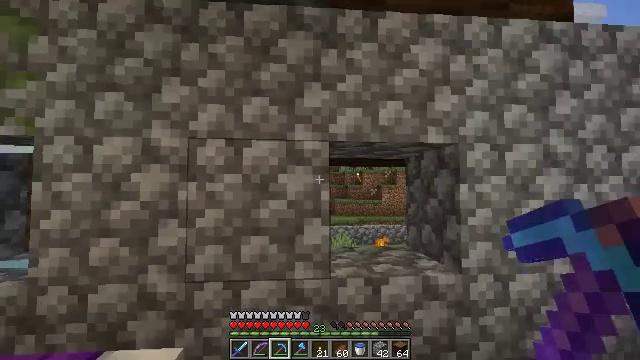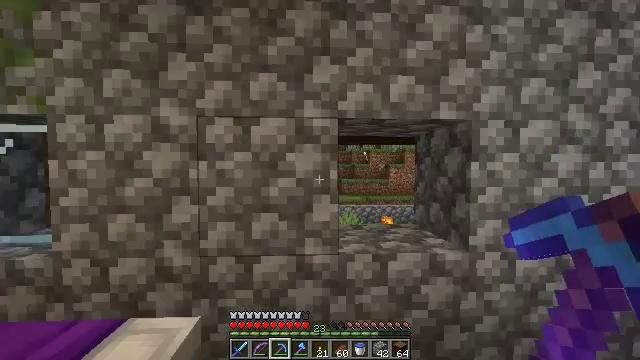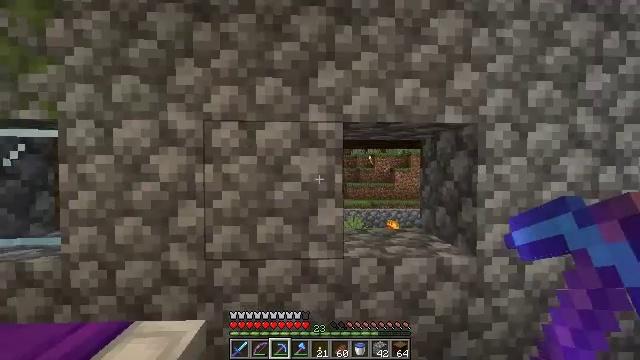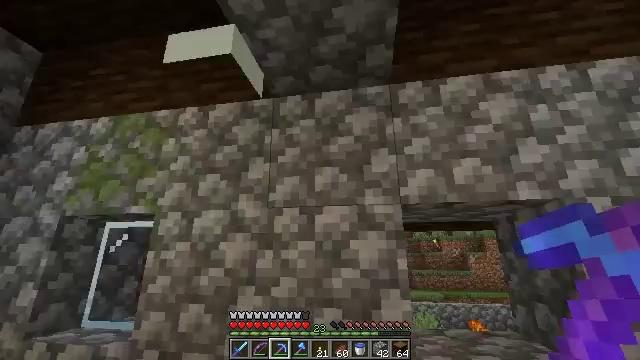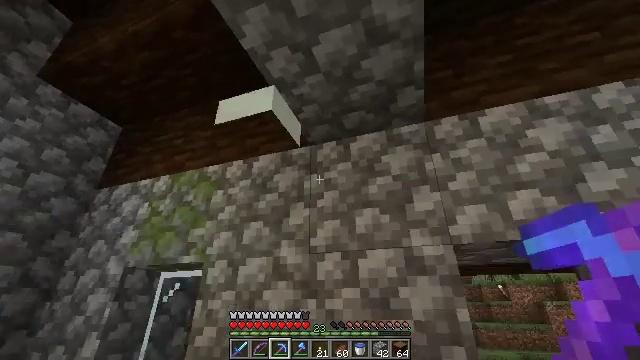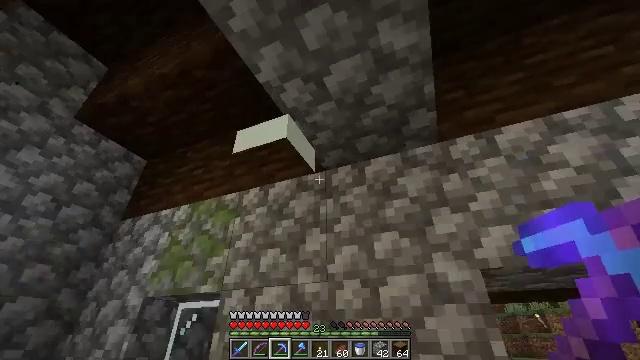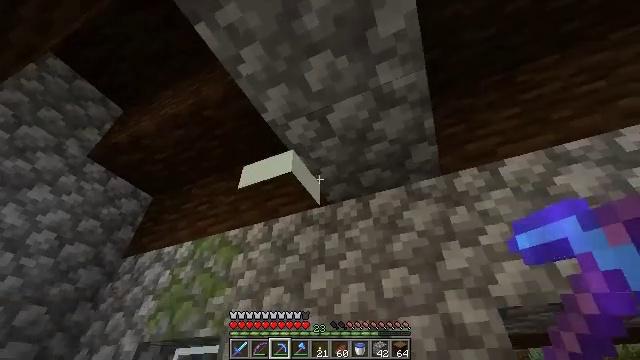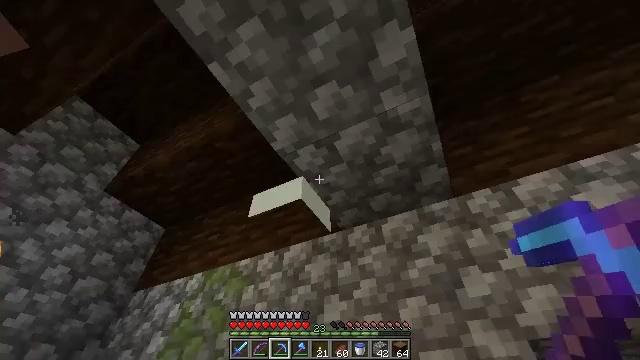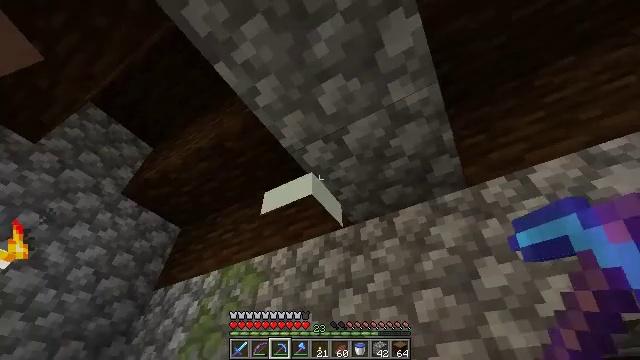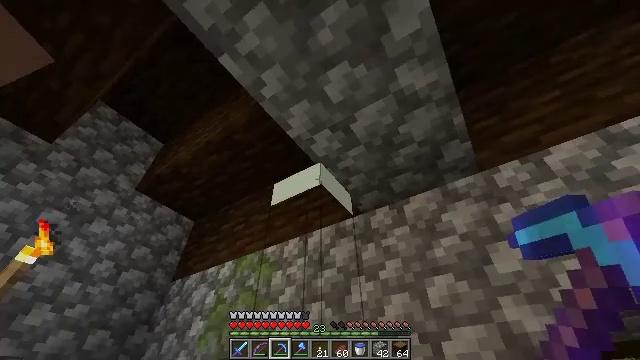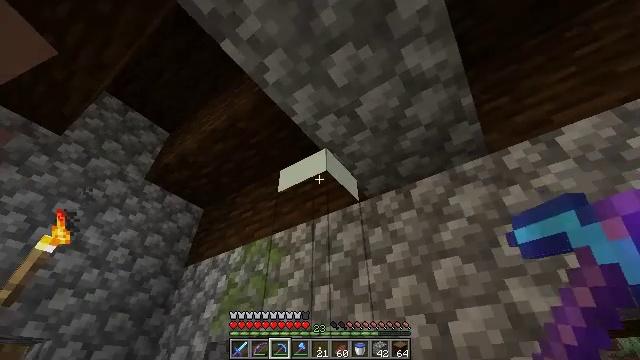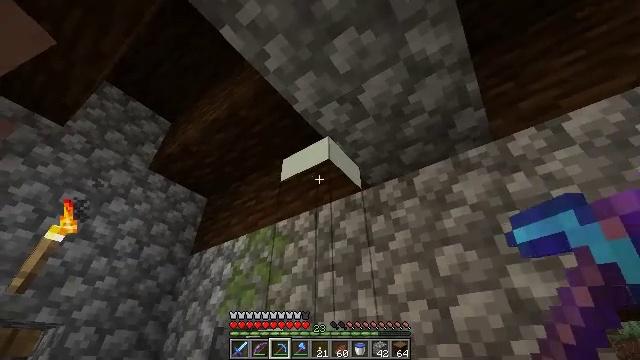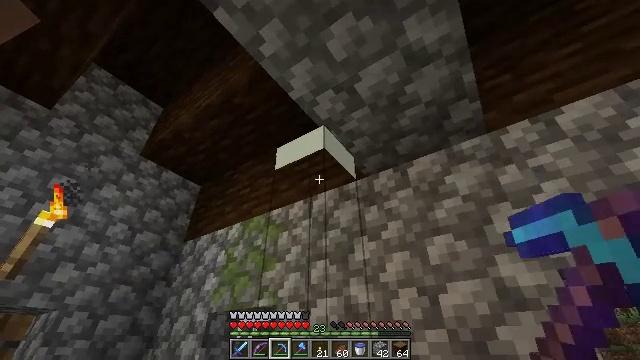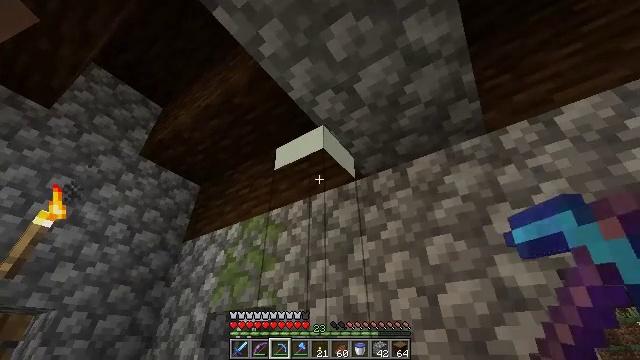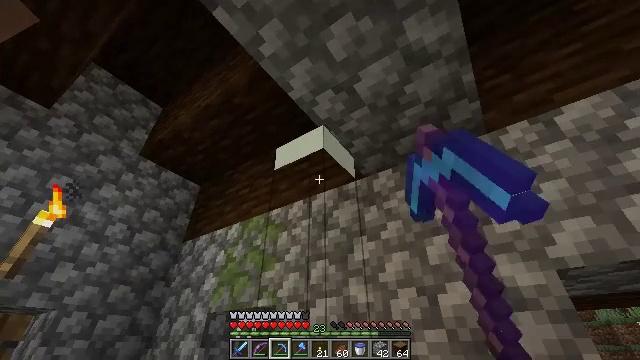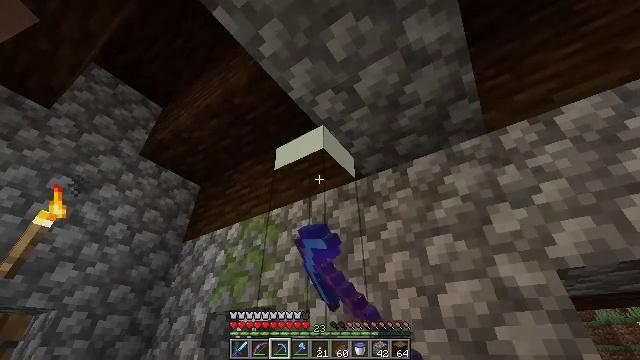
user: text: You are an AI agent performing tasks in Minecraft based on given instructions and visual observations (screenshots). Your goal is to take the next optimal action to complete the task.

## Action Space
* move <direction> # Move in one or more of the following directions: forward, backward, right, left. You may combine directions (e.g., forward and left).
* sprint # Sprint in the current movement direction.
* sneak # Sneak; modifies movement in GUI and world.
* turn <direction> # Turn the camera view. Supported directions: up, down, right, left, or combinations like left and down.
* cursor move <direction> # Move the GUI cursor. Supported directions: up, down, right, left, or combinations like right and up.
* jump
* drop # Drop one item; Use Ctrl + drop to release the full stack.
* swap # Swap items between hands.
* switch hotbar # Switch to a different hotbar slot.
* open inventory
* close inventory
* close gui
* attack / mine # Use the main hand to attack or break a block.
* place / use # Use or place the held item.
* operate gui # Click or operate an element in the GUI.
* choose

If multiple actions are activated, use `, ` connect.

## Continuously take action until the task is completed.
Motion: motion action
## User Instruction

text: Collect fragments by breaking the glass pane.
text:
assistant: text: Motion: turn left and down
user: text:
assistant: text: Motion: turn left
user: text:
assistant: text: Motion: turn left and up
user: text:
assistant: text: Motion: turn left and up
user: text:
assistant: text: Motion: turn left and up
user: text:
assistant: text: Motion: turn left and up
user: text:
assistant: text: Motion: turn left and up
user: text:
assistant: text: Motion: turn left and down
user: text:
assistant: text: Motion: turn left and down
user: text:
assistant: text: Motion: turn left and down
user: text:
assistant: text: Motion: turn down
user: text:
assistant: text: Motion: turn right and down
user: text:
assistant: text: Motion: attack / mine
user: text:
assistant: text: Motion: attack / mine
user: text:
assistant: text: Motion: attack / mine
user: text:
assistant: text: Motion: attack / mine
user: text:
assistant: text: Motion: attack / mine
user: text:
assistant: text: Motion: attack / mine
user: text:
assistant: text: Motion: turn down, attack / mine
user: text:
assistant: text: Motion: attack / mine
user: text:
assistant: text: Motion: turn down, attack / mine
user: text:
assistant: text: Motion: attack / mine
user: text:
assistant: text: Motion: attack / mine
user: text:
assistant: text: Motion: attack / mine
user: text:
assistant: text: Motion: attack / mine
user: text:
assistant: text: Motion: no_op
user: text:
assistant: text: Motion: no_op
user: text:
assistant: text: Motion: no_op
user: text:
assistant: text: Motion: no_op
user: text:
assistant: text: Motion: switch to hotbar 3